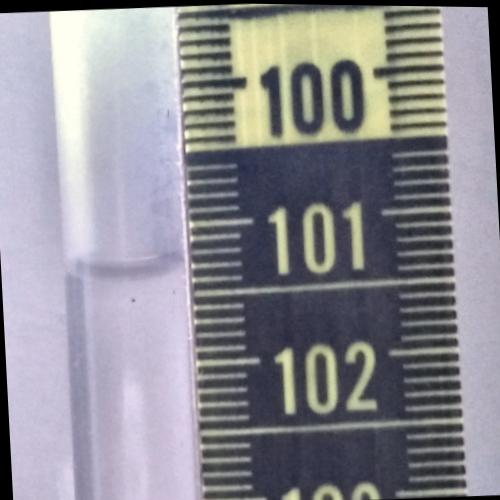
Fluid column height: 101.3 cm